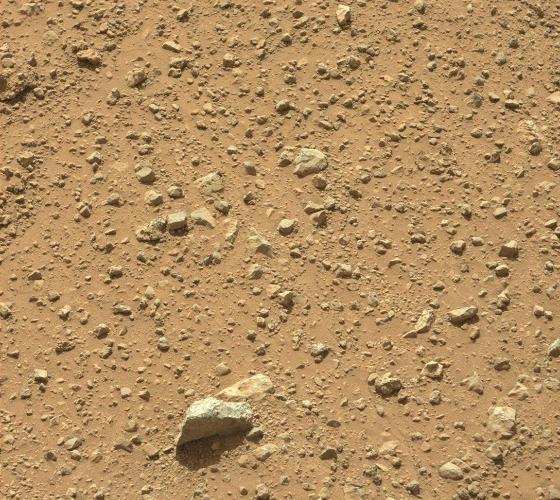
Terrain classes present: Gravel / Sand / Soil, Rock, Shadow